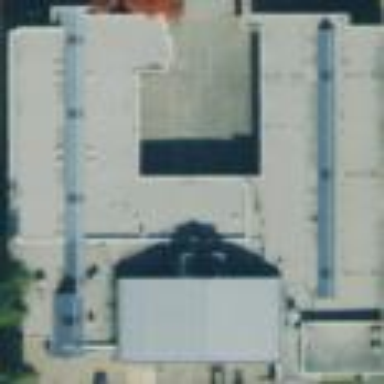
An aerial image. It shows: School building.